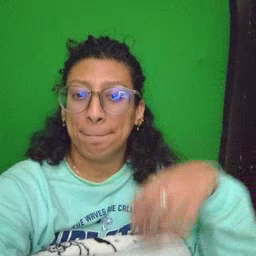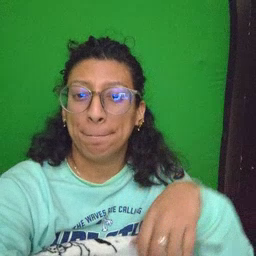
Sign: lamp